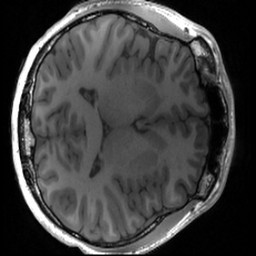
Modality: T1w
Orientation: axial
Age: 26
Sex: male
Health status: healthy